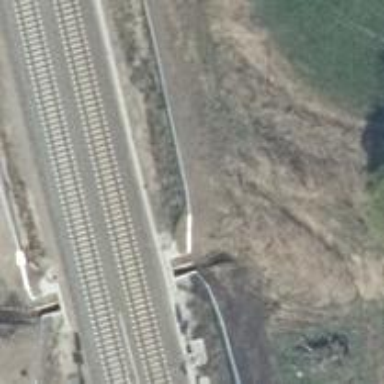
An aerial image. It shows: Culvert tunnel.